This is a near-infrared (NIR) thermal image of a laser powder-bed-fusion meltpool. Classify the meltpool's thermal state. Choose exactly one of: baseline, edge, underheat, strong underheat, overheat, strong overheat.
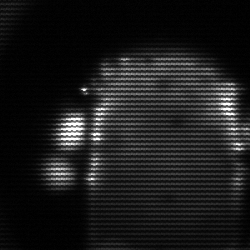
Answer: baseline